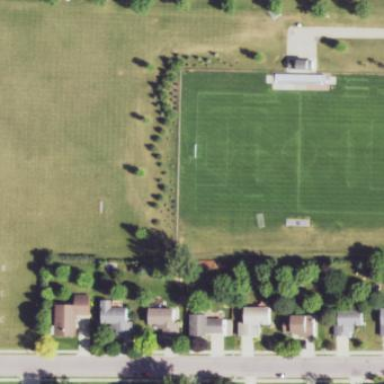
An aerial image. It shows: Soccer pitch for leisure land activities.